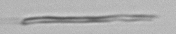
Label: fiber